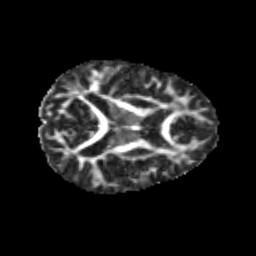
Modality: FA
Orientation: axial
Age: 10
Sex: male
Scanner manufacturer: siemens
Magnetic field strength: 3 T
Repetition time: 3.8 s
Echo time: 0.07 s